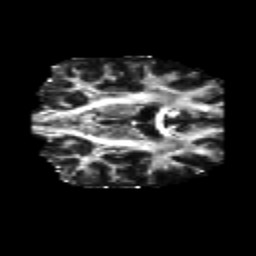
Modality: FA
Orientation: coronal
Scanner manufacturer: siemens
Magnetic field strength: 3 T
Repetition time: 6.8 s
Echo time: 0.093 s